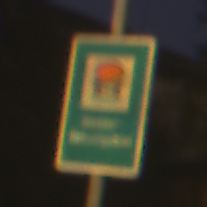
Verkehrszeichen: Wasserschutzgebiet
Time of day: Night
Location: Outdoor (Urban)
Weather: Clear
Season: NotSpecified
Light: Artificial